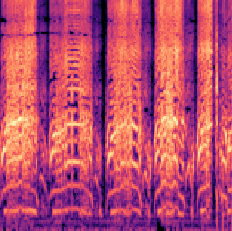
Sound class: Baby cry